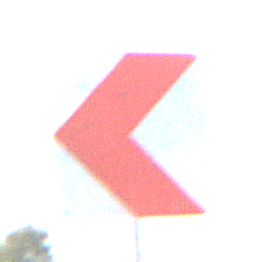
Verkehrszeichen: RichtungstafelnInKurvenKleinRechts
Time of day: MorningAfternoon
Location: Outdoor (Nature)
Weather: Clear
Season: NotSpecified
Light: Natural